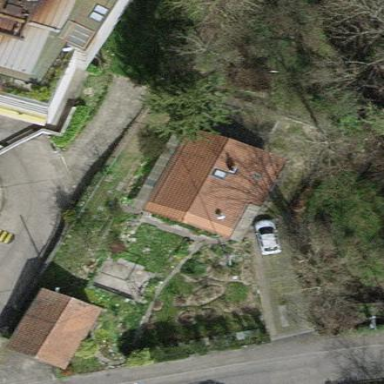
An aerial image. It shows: Garden surrounded by fence.